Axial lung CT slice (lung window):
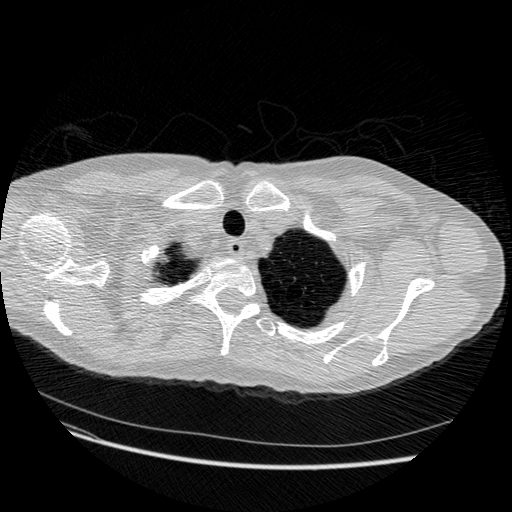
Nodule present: no